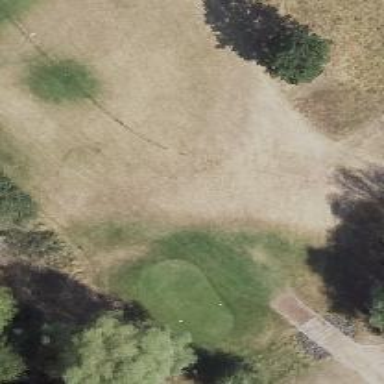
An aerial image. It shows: Golf tee.